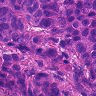
Metastatic tissue present: yes